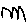
Label: zigzag